Question: I moved a file using command:
'''
mv uncool.txt ram/
'''
Now I want to move back this file in the previous directory. I am unable to move this back just using mv filename directory/ this command just renames the file. However I am able to move it back using full path to directory, for example:
'''
mv uncool.txt d:/abhi/test/fix
'''
Is there any way to move back 'uncool.txt' file to the previous directory without using the full path to the previous directory?

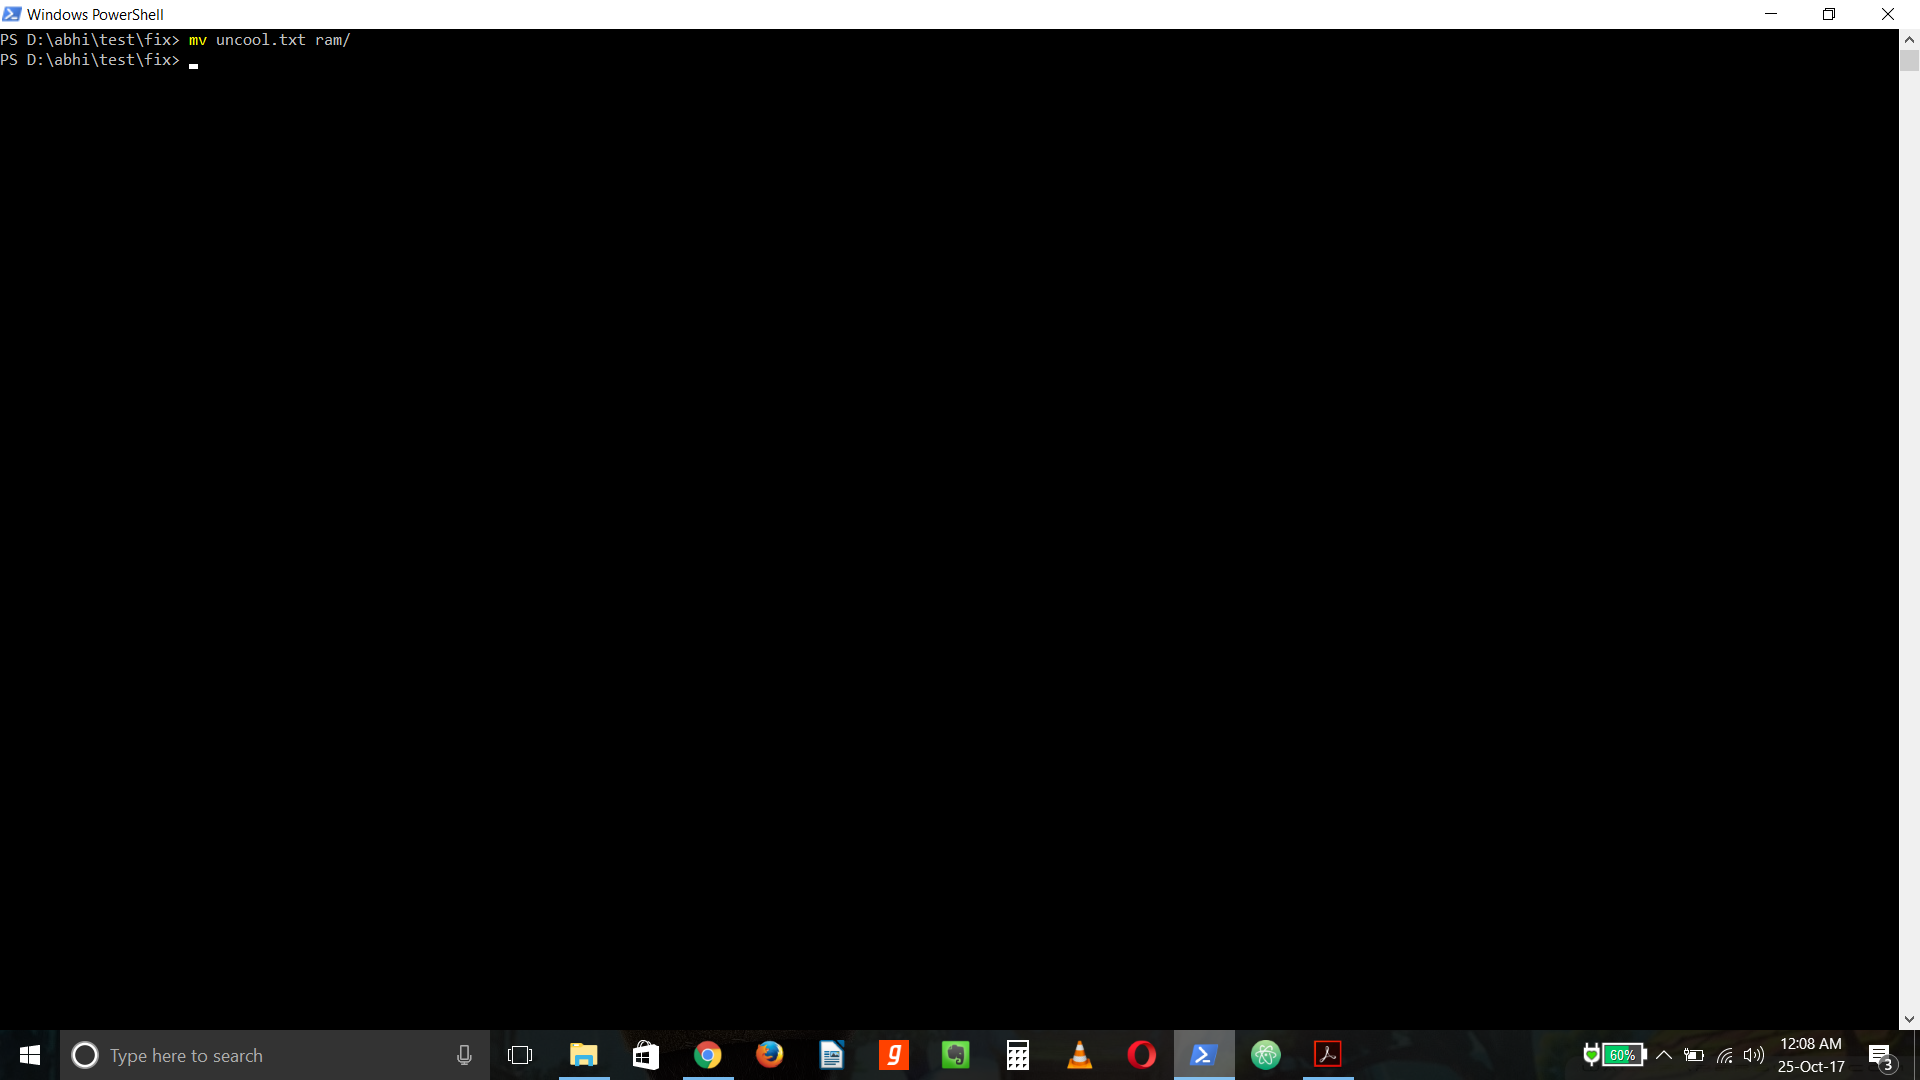
Answer: You can use the "Push-Location" and "Pop-Location" cmdlets (much like pushd and popd in bash) to first "push" the location onto the location stack, move the file, then pop the file back.
Your commands will end up looking like this:
'''
> Push-Location
> Move-Item .\uncool.txt ram/
> cd ram/
> Move-Item .\uncool.txt (Pop-Location -PassThru)
'''